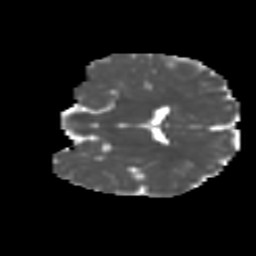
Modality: MD
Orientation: coronal
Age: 8
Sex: female
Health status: ill
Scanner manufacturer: ge
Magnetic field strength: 3 T
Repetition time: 6.752 s
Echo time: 0.079 s